二年级 · 立体几何学
面三张照片分别是从哪一面看到的？(填序号)（6 分）

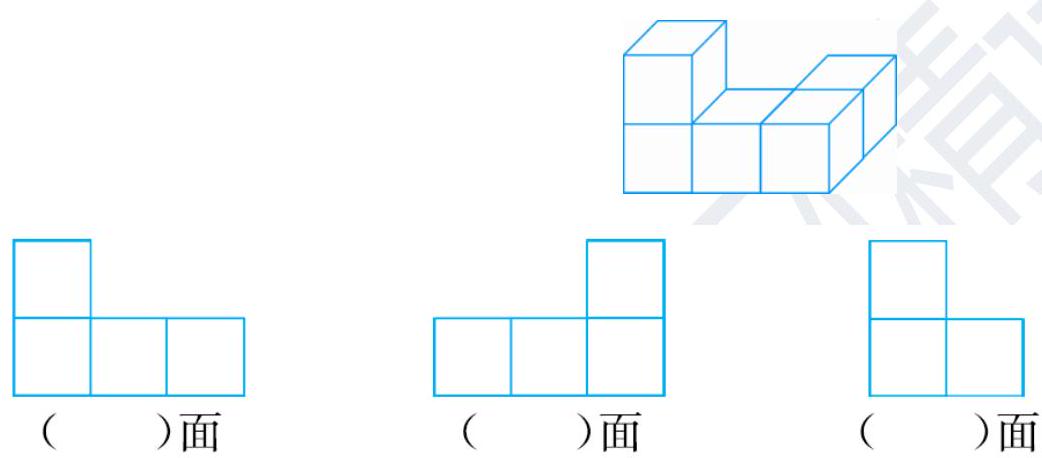
答案: 上 侧